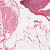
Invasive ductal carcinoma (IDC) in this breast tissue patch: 0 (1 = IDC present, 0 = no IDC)